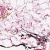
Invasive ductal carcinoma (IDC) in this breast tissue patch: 0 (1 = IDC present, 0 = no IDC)